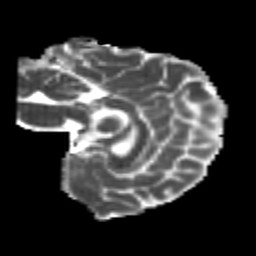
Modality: MD
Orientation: sagittal
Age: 24
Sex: female
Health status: healthy
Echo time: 0.074 s